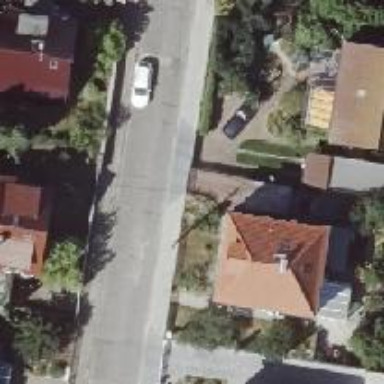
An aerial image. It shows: Residential road with asphalt surface and sidewalks on both sides.